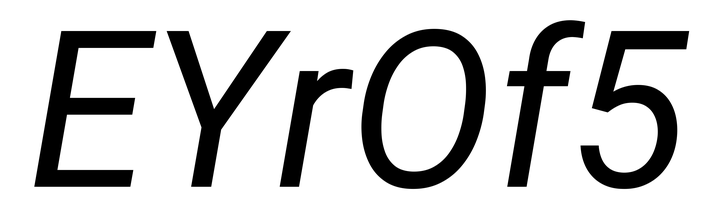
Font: Roboto-Italic_Italic